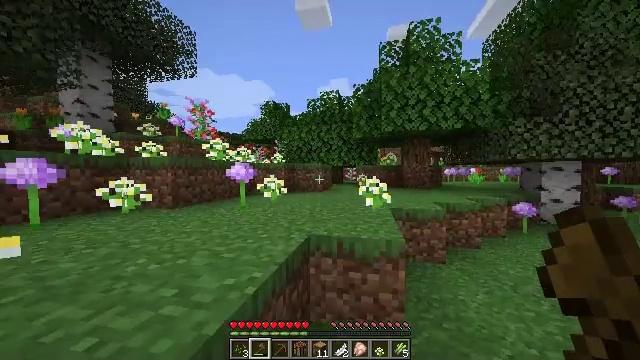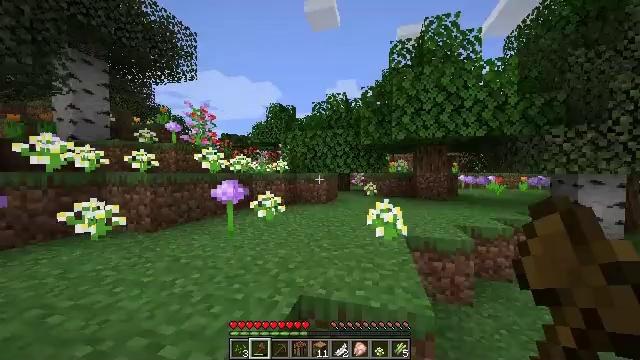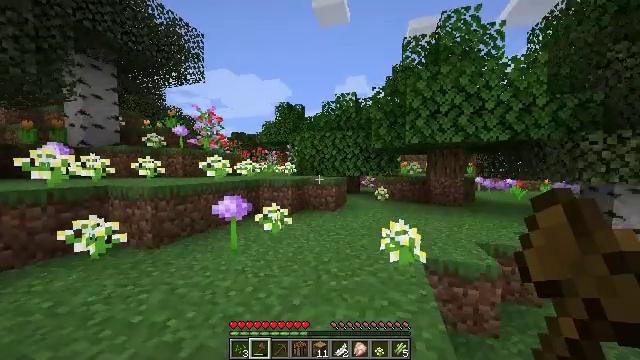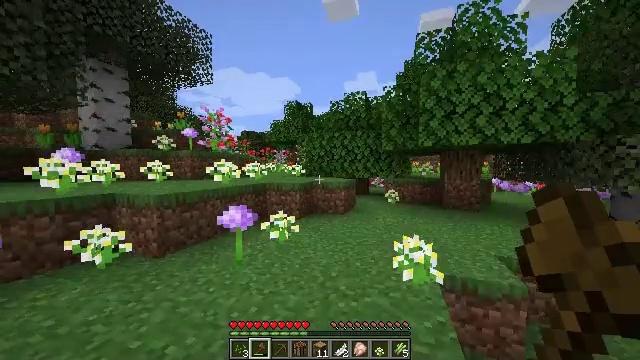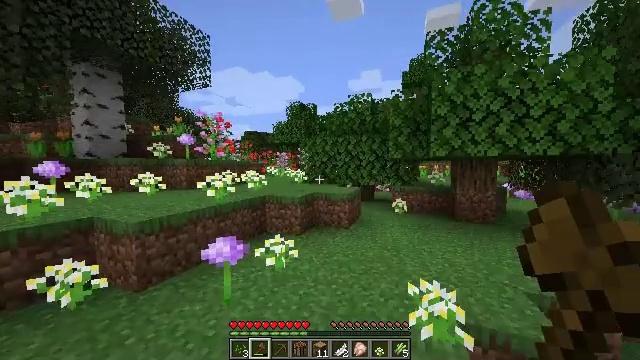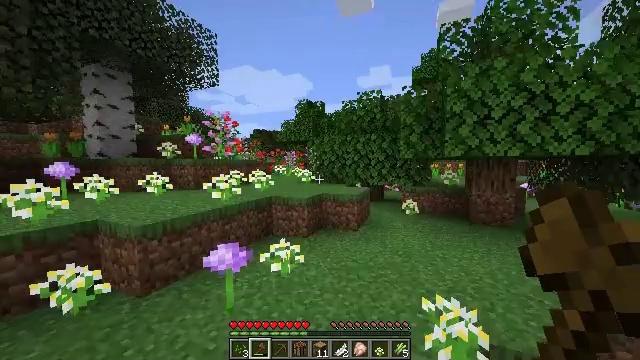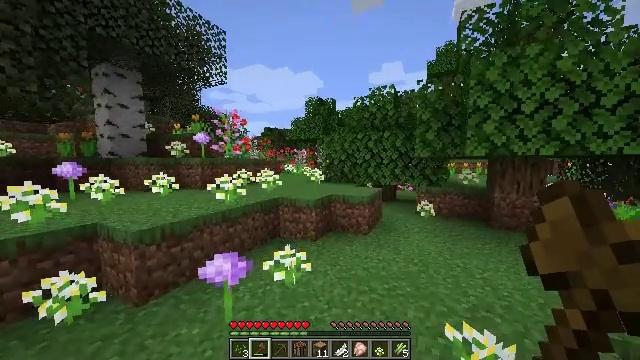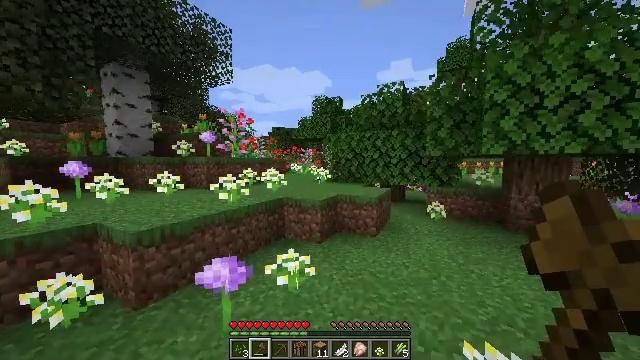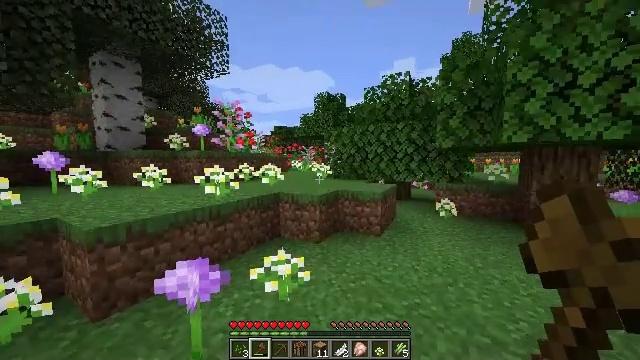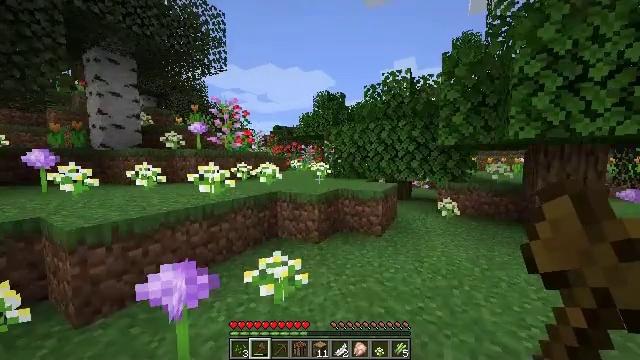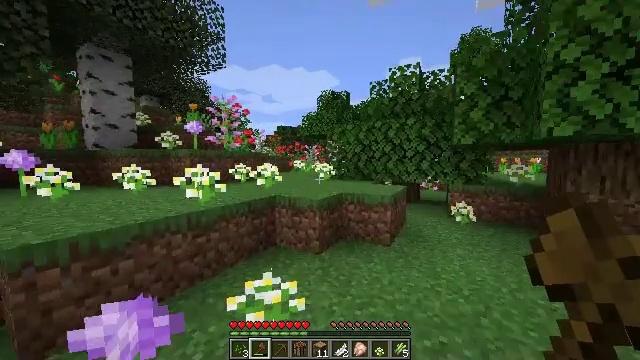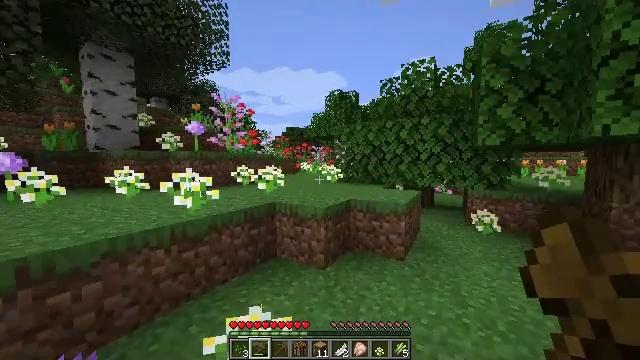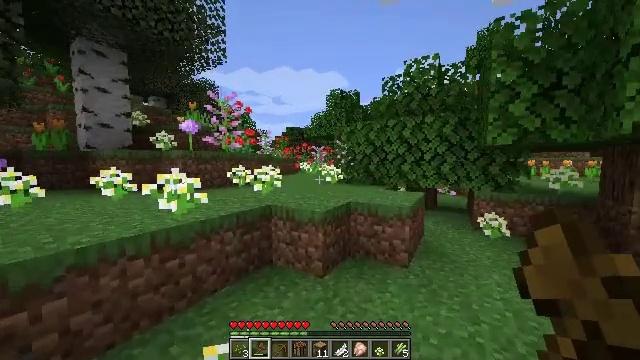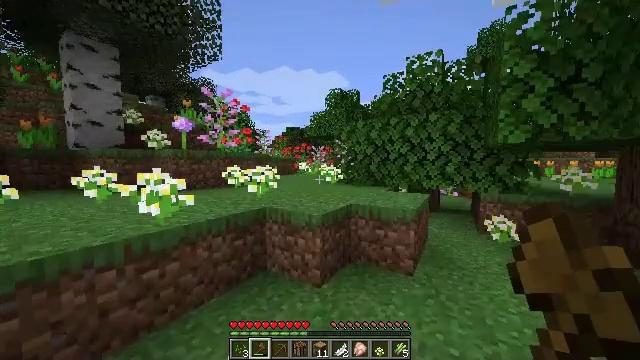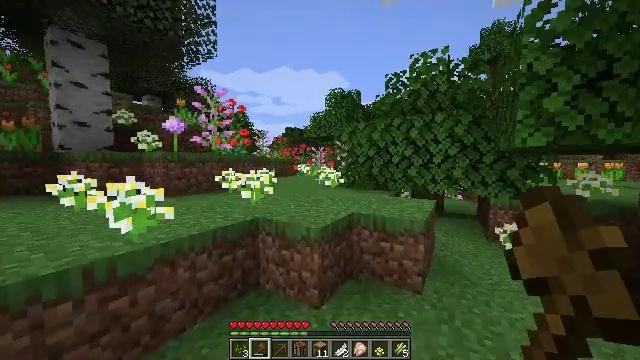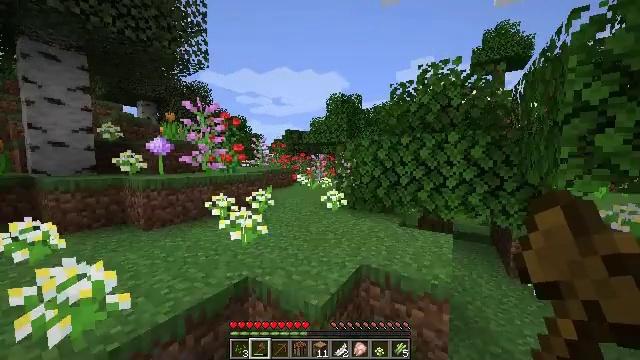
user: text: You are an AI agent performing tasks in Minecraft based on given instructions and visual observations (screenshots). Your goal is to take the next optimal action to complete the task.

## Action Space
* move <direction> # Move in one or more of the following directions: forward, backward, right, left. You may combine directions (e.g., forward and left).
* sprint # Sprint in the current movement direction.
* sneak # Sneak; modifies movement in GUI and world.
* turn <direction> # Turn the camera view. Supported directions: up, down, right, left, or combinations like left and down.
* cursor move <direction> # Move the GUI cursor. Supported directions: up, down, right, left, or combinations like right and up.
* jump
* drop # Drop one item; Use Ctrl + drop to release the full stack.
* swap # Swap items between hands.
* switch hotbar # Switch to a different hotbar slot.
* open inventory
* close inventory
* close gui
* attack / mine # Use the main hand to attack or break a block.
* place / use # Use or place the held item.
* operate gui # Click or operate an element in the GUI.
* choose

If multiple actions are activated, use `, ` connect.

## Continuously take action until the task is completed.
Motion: motion action
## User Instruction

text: Gather the rose bush by attacking it.
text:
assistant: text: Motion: move forward, sprint, turn left, jump
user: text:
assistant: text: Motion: move forward, turn left, jump
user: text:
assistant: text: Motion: move forward, turn left, jump
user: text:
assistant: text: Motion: move forward, turn left, jump
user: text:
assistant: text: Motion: move forward, turn left
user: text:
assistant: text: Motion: move forward, turn left
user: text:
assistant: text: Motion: move forward, turn left
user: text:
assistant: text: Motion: move forward
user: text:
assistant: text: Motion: move forward
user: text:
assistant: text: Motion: move forward, turn left
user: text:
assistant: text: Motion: move forward, turn left
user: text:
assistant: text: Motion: move forward
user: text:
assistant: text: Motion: move forward
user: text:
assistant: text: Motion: move forward, jump
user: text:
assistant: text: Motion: move forward, jump
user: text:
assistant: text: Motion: move forward, jump
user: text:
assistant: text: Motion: move forward
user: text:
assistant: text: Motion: move forward
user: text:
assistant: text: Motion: move forward, turn left
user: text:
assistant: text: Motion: move forward
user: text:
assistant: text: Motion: move forward
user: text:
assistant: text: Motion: move forward
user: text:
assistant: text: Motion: move forward
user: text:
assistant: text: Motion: move forward, jump
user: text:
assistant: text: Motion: move forward, jump
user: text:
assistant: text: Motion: move forward, jump
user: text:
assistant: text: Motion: move forward
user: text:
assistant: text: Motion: move forward
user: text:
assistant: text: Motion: move forward
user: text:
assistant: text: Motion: move forward